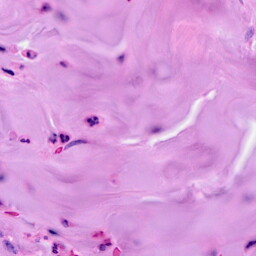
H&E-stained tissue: Breast